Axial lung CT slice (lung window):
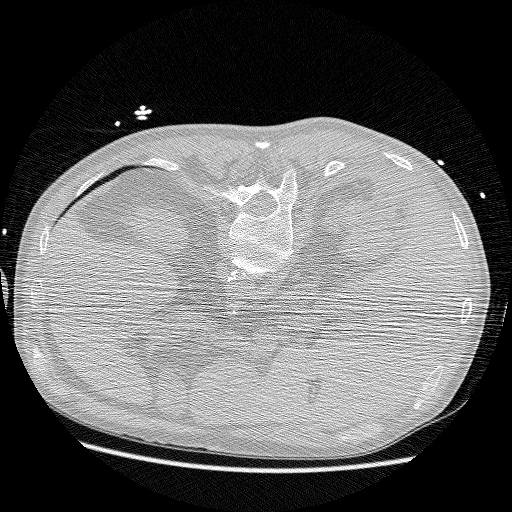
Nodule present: no